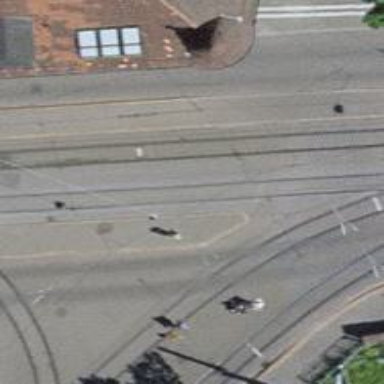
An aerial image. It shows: Tram stop for public transport.